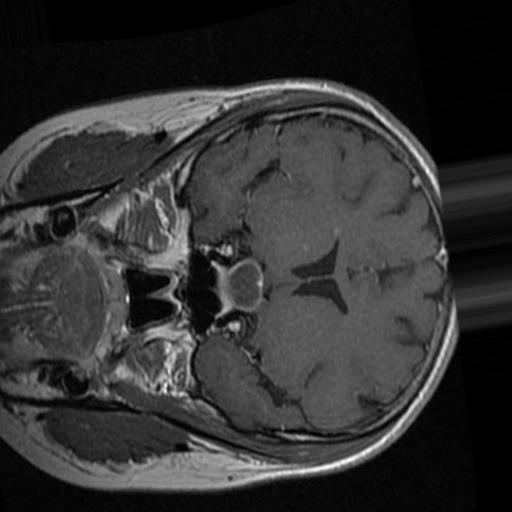
Label: brain_tumor